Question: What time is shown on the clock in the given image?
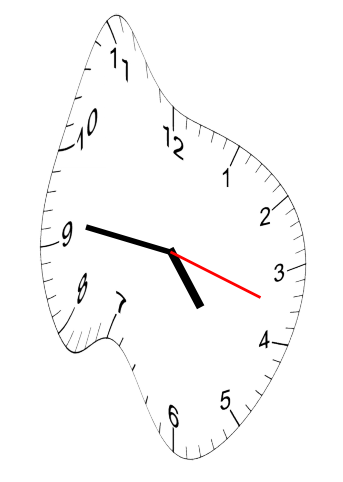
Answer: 04:46:18